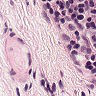
Metastatic tissue present: no